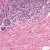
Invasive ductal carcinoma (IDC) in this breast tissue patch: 0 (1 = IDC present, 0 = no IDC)